The plot is a time-scale (wavelet) decomposition of a bearing vibration signal. Diagnose the bearing from this image, choosing from: normal, inner_race, outer_race, ball.
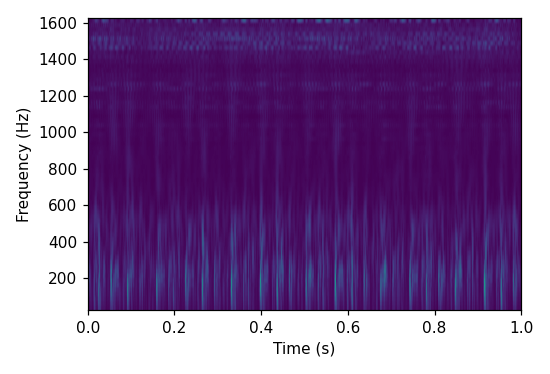
Answer: outer_race